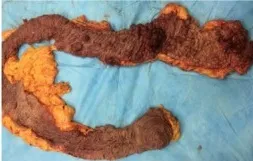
Clinical description. (c) After total colorectal resection, the colon showed about a thousand polyps. The maximum diameter was about 3 cm hard.
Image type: medical_photograph (other_medical_photograph)